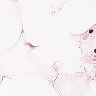
Metastatic tissue present: no